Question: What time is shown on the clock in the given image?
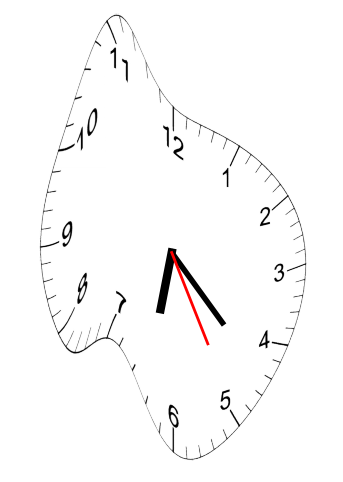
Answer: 06:22:25